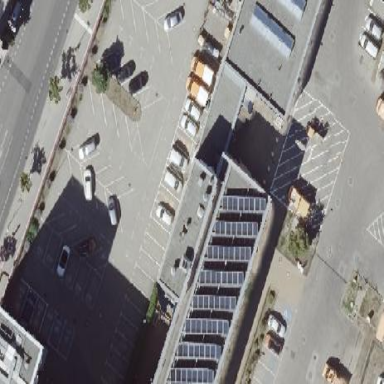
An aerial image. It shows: Office building.